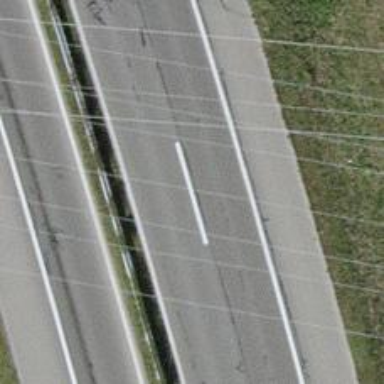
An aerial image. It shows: Asphalt motorway.